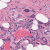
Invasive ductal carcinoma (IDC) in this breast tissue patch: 1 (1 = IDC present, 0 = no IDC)